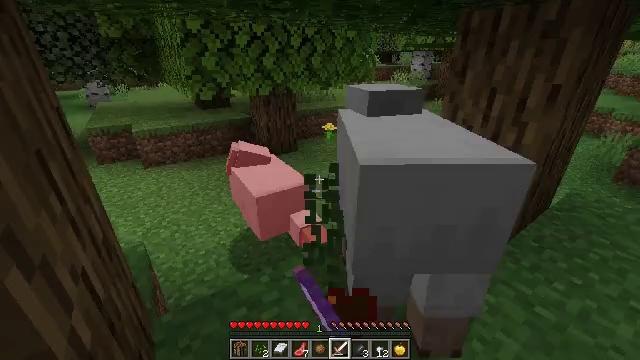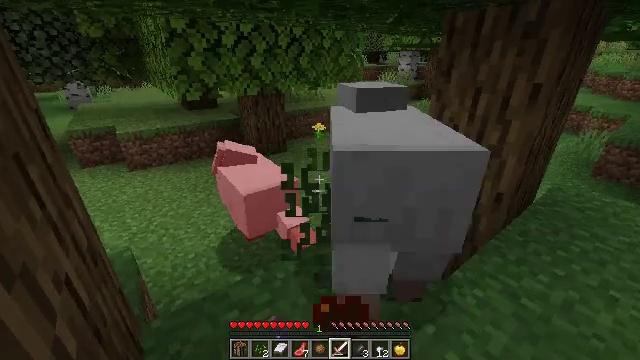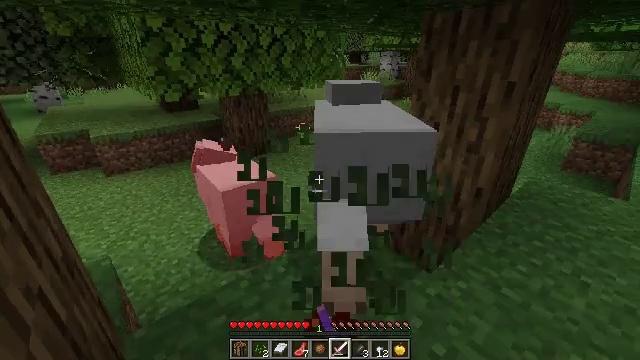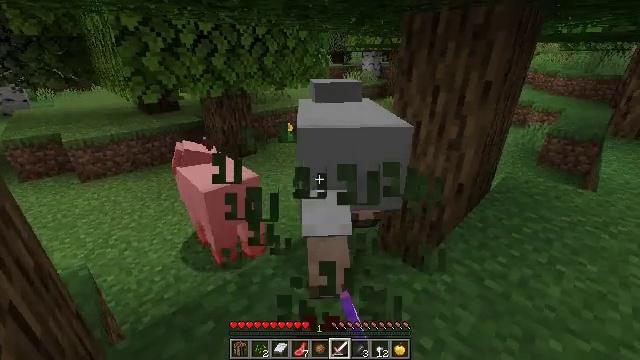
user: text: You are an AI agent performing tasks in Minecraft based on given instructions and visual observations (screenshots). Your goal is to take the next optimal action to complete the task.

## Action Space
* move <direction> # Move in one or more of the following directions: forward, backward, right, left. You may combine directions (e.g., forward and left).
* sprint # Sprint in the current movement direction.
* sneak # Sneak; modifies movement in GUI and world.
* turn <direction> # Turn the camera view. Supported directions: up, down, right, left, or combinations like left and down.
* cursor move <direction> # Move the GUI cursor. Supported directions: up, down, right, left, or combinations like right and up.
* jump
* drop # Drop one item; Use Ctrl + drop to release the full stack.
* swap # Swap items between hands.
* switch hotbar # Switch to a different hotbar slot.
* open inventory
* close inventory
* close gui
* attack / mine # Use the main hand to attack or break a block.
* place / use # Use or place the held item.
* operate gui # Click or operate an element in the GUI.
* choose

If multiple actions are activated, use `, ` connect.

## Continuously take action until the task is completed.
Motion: motion action
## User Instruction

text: Gather grass on the ground.
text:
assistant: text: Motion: turn right
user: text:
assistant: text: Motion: turn right
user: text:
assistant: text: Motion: turn right
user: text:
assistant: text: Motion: no_op